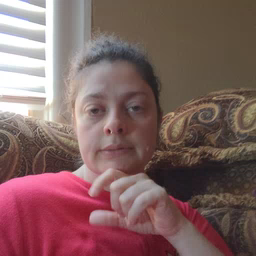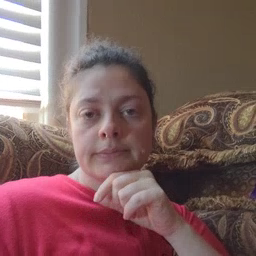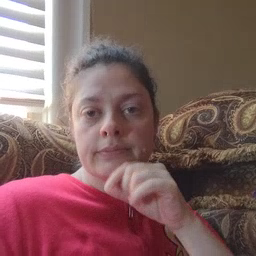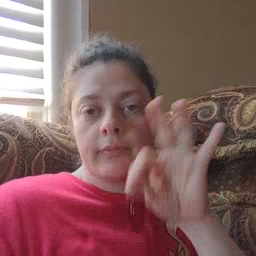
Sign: find